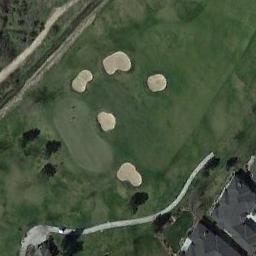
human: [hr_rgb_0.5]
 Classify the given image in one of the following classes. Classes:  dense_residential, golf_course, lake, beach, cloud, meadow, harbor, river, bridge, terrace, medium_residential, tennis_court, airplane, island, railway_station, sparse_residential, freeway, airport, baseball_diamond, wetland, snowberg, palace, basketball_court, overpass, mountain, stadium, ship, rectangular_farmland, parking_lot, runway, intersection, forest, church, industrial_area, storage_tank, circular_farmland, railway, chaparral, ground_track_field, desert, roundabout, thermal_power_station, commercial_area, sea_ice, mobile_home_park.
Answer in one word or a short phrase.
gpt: golf_course